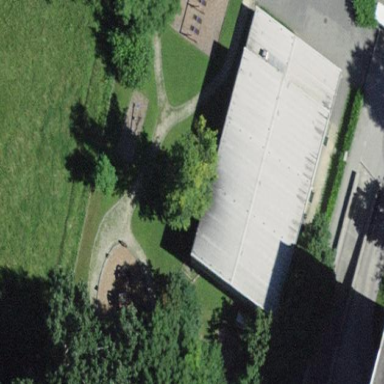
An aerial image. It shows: Kindergarten.